Interaction volume radius: 10 \u00c5
Interaction volume height: 20 \u00c5
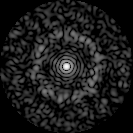
Disorder parameter: 0.8141